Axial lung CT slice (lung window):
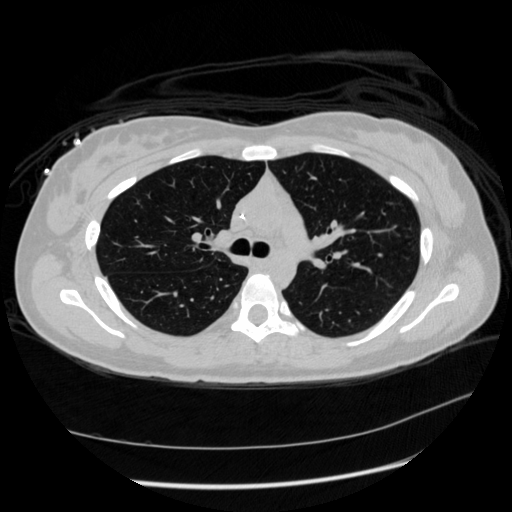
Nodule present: no